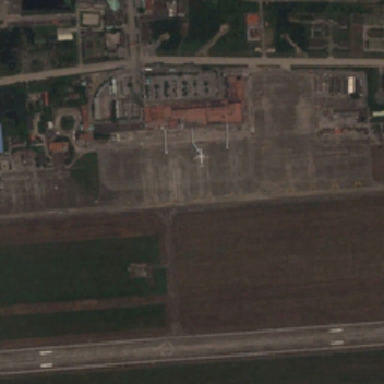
On the ground with a wide runway .